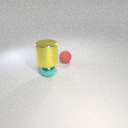
small cyan metal sphere to the left of small red rubber sphere